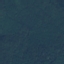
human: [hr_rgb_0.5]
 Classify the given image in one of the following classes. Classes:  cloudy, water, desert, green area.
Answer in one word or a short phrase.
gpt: green area